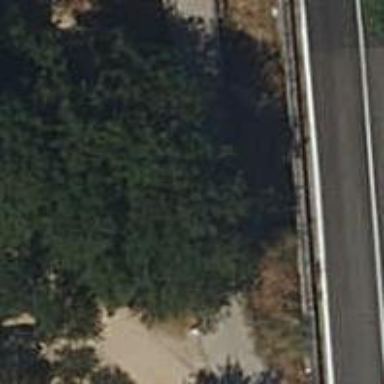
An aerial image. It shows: Sidewalk on bridge.